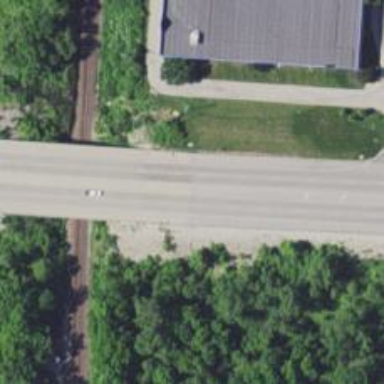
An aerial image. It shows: Primary highway bridge with asphalt surface.